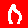
Digit: 0